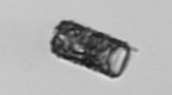
Label: Paralia_sulcata